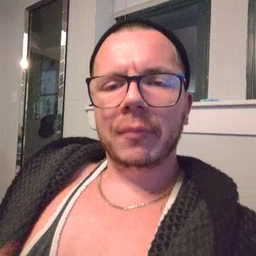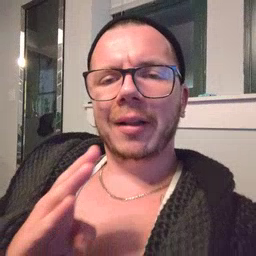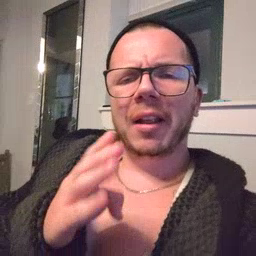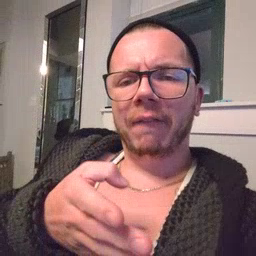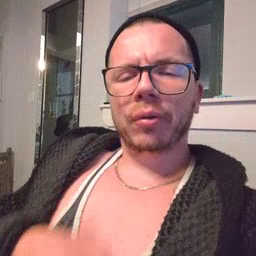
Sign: after